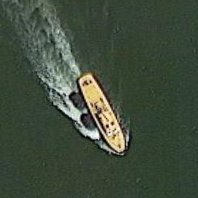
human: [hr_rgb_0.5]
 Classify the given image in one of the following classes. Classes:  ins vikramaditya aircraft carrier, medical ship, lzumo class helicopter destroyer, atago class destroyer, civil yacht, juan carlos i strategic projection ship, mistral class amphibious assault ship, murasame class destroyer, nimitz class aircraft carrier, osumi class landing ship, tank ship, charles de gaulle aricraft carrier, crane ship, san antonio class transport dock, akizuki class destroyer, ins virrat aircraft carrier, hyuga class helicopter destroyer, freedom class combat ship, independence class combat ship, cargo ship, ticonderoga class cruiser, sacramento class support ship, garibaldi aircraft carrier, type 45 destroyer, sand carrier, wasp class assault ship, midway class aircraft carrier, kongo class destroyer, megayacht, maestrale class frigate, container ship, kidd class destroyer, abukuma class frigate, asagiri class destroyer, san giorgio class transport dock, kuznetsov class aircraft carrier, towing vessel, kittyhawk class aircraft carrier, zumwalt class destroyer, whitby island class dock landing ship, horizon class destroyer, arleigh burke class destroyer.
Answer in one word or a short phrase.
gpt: Civil yacht